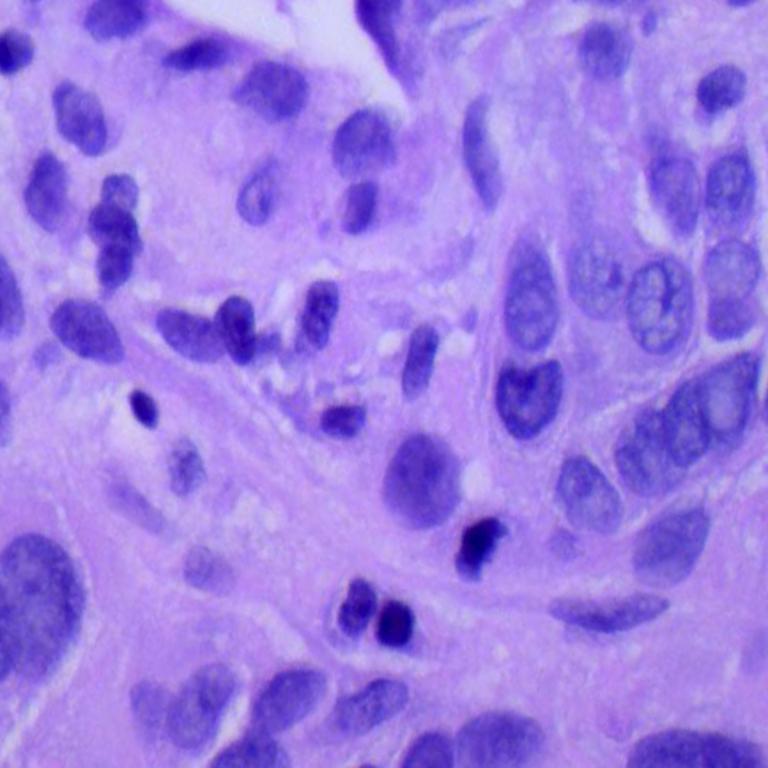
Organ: lung
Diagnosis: squamous carcinomas